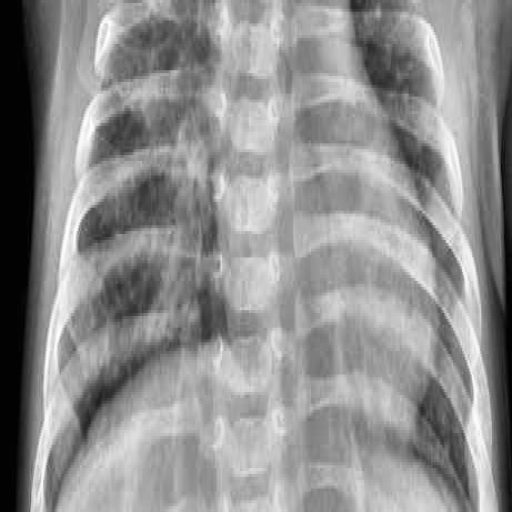
Finding: PNEUMONIA